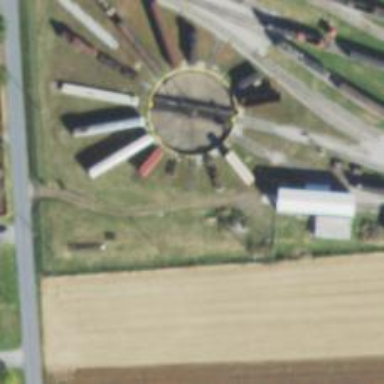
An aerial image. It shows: Preserved rail yard. The yard contains railway tracks.